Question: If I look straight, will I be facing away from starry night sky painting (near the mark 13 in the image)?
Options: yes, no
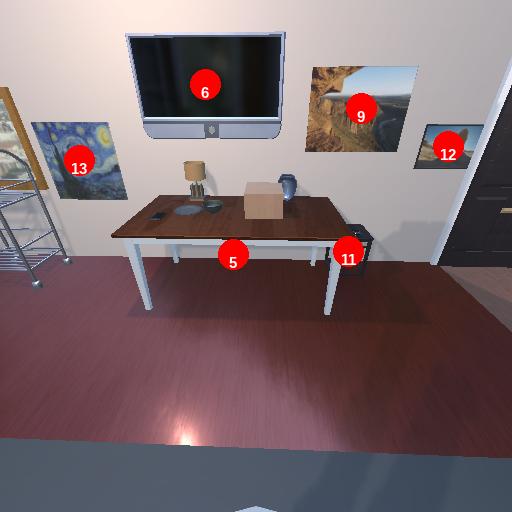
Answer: yes